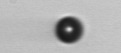
Label: bead